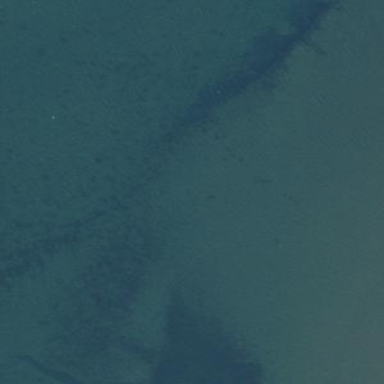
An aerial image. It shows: Natural reef with pilings.